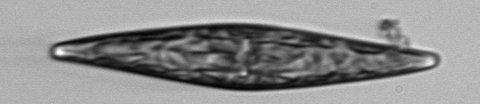
Label: Pleurosigma